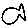
Label: fish